Field crop: maize
Growth stage: 2
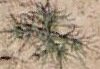
Species: salsola